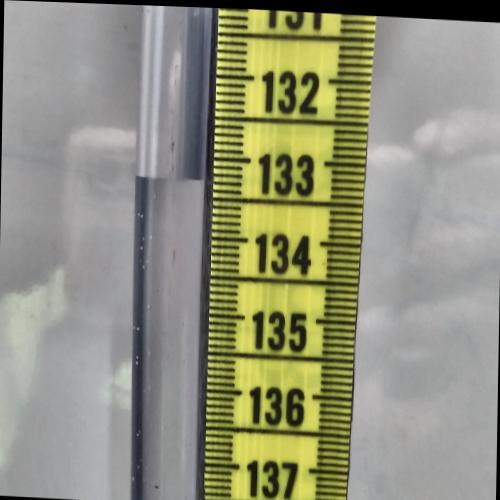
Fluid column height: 133.3 cm